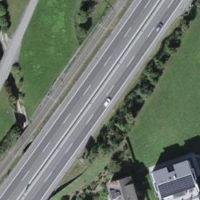
EUNIS habitat code: 24
Species observed at this site:
Cygnus olor